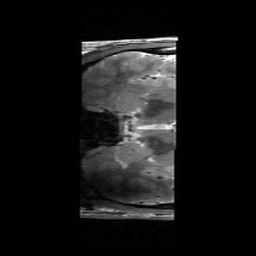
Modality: T2w
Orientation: coronal
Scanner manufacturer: siemens
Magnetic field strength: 6.98 T
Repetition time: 5.65 s
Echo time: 0.044 s